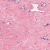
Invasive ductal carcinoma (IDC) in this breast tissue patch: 0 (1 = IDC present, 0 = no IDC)